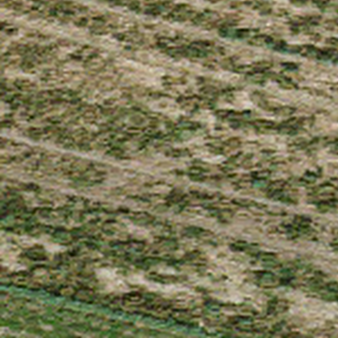
Label: other